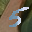
Label: 5